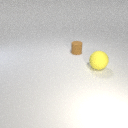
large yellow rubber sphere in front of small brown rubber cylinder